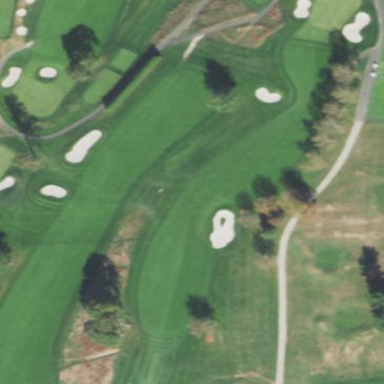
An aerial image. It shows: Golf fairway surrounded by grass.